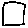
Label: square